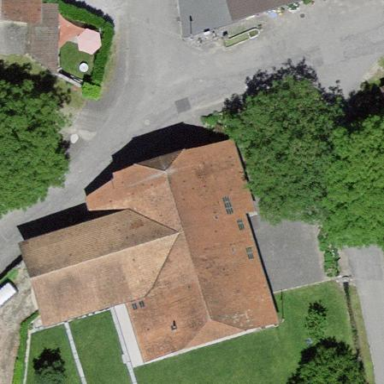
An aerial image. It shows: Farm building.